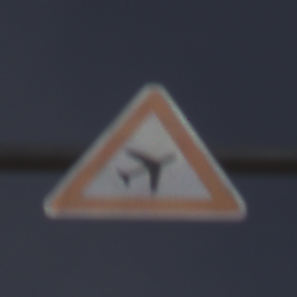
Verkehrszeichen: FlugbetriebLinks
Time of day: MorningAfternoon
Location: Outdoor (Nature)
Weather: PartlyCloudy
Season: NotSpecified
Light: Natural